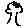
Label: tree